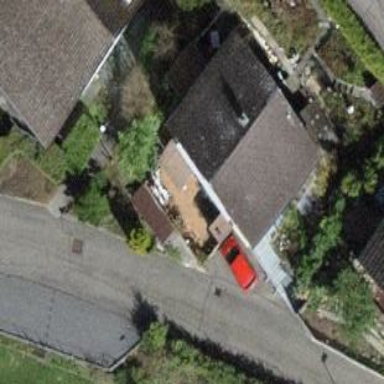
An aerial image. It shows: Building with tiled roof.